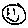
Label: smiley face